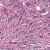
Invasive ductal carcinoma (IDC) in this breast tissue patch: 1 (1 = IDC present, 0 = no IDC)